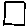
Label: square